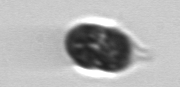
Label: Mesodinium